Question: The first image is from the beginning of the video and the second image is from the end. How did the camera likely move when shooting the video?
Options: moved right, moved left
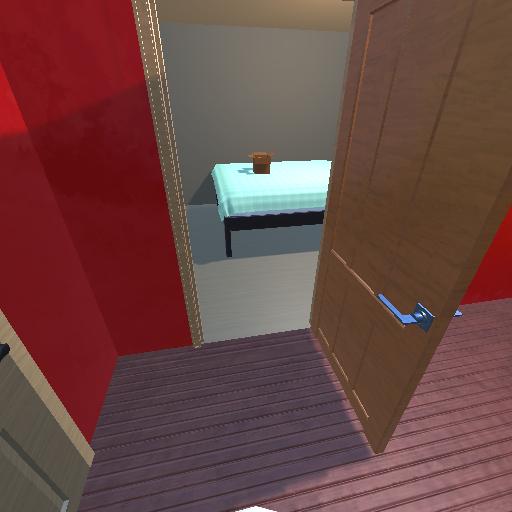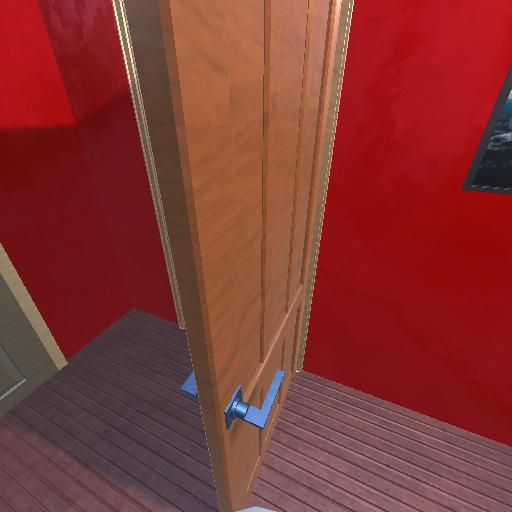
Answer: moved right